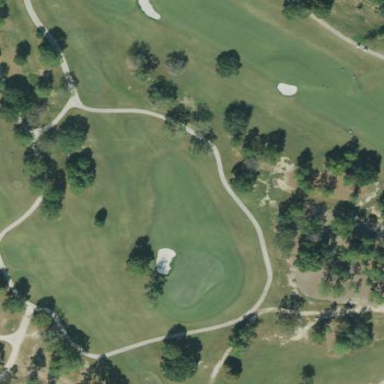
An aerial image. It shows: Grassy area designated as golf fairway.